Question: I have a php script that have to parse an excel file with some date and time to import in my mysql database

- -
Do anyone had the same issue and know a trick to fix this issue ? Or do I realy have to tell users not use any formulas fort date fields type ?
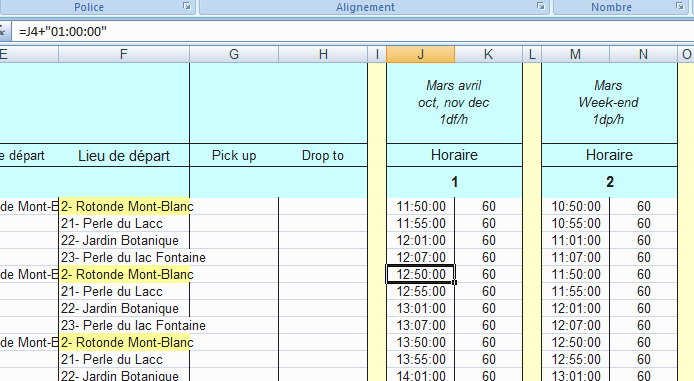
Answer: I found the answer from the PHPExcel support platform.
The only way to manage this kind of formulase (date operation) is to replace my actual formulas by something like
Source : <URL>